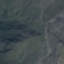
Land use / land cover: HerbaceousVegetation